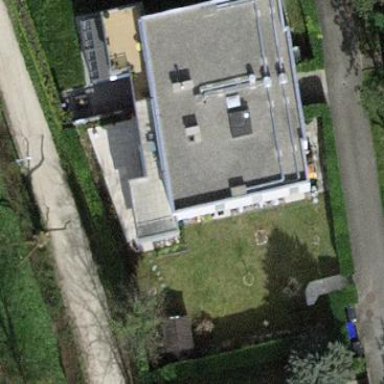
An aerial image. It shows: Garden surrounded by fence.